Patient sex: M
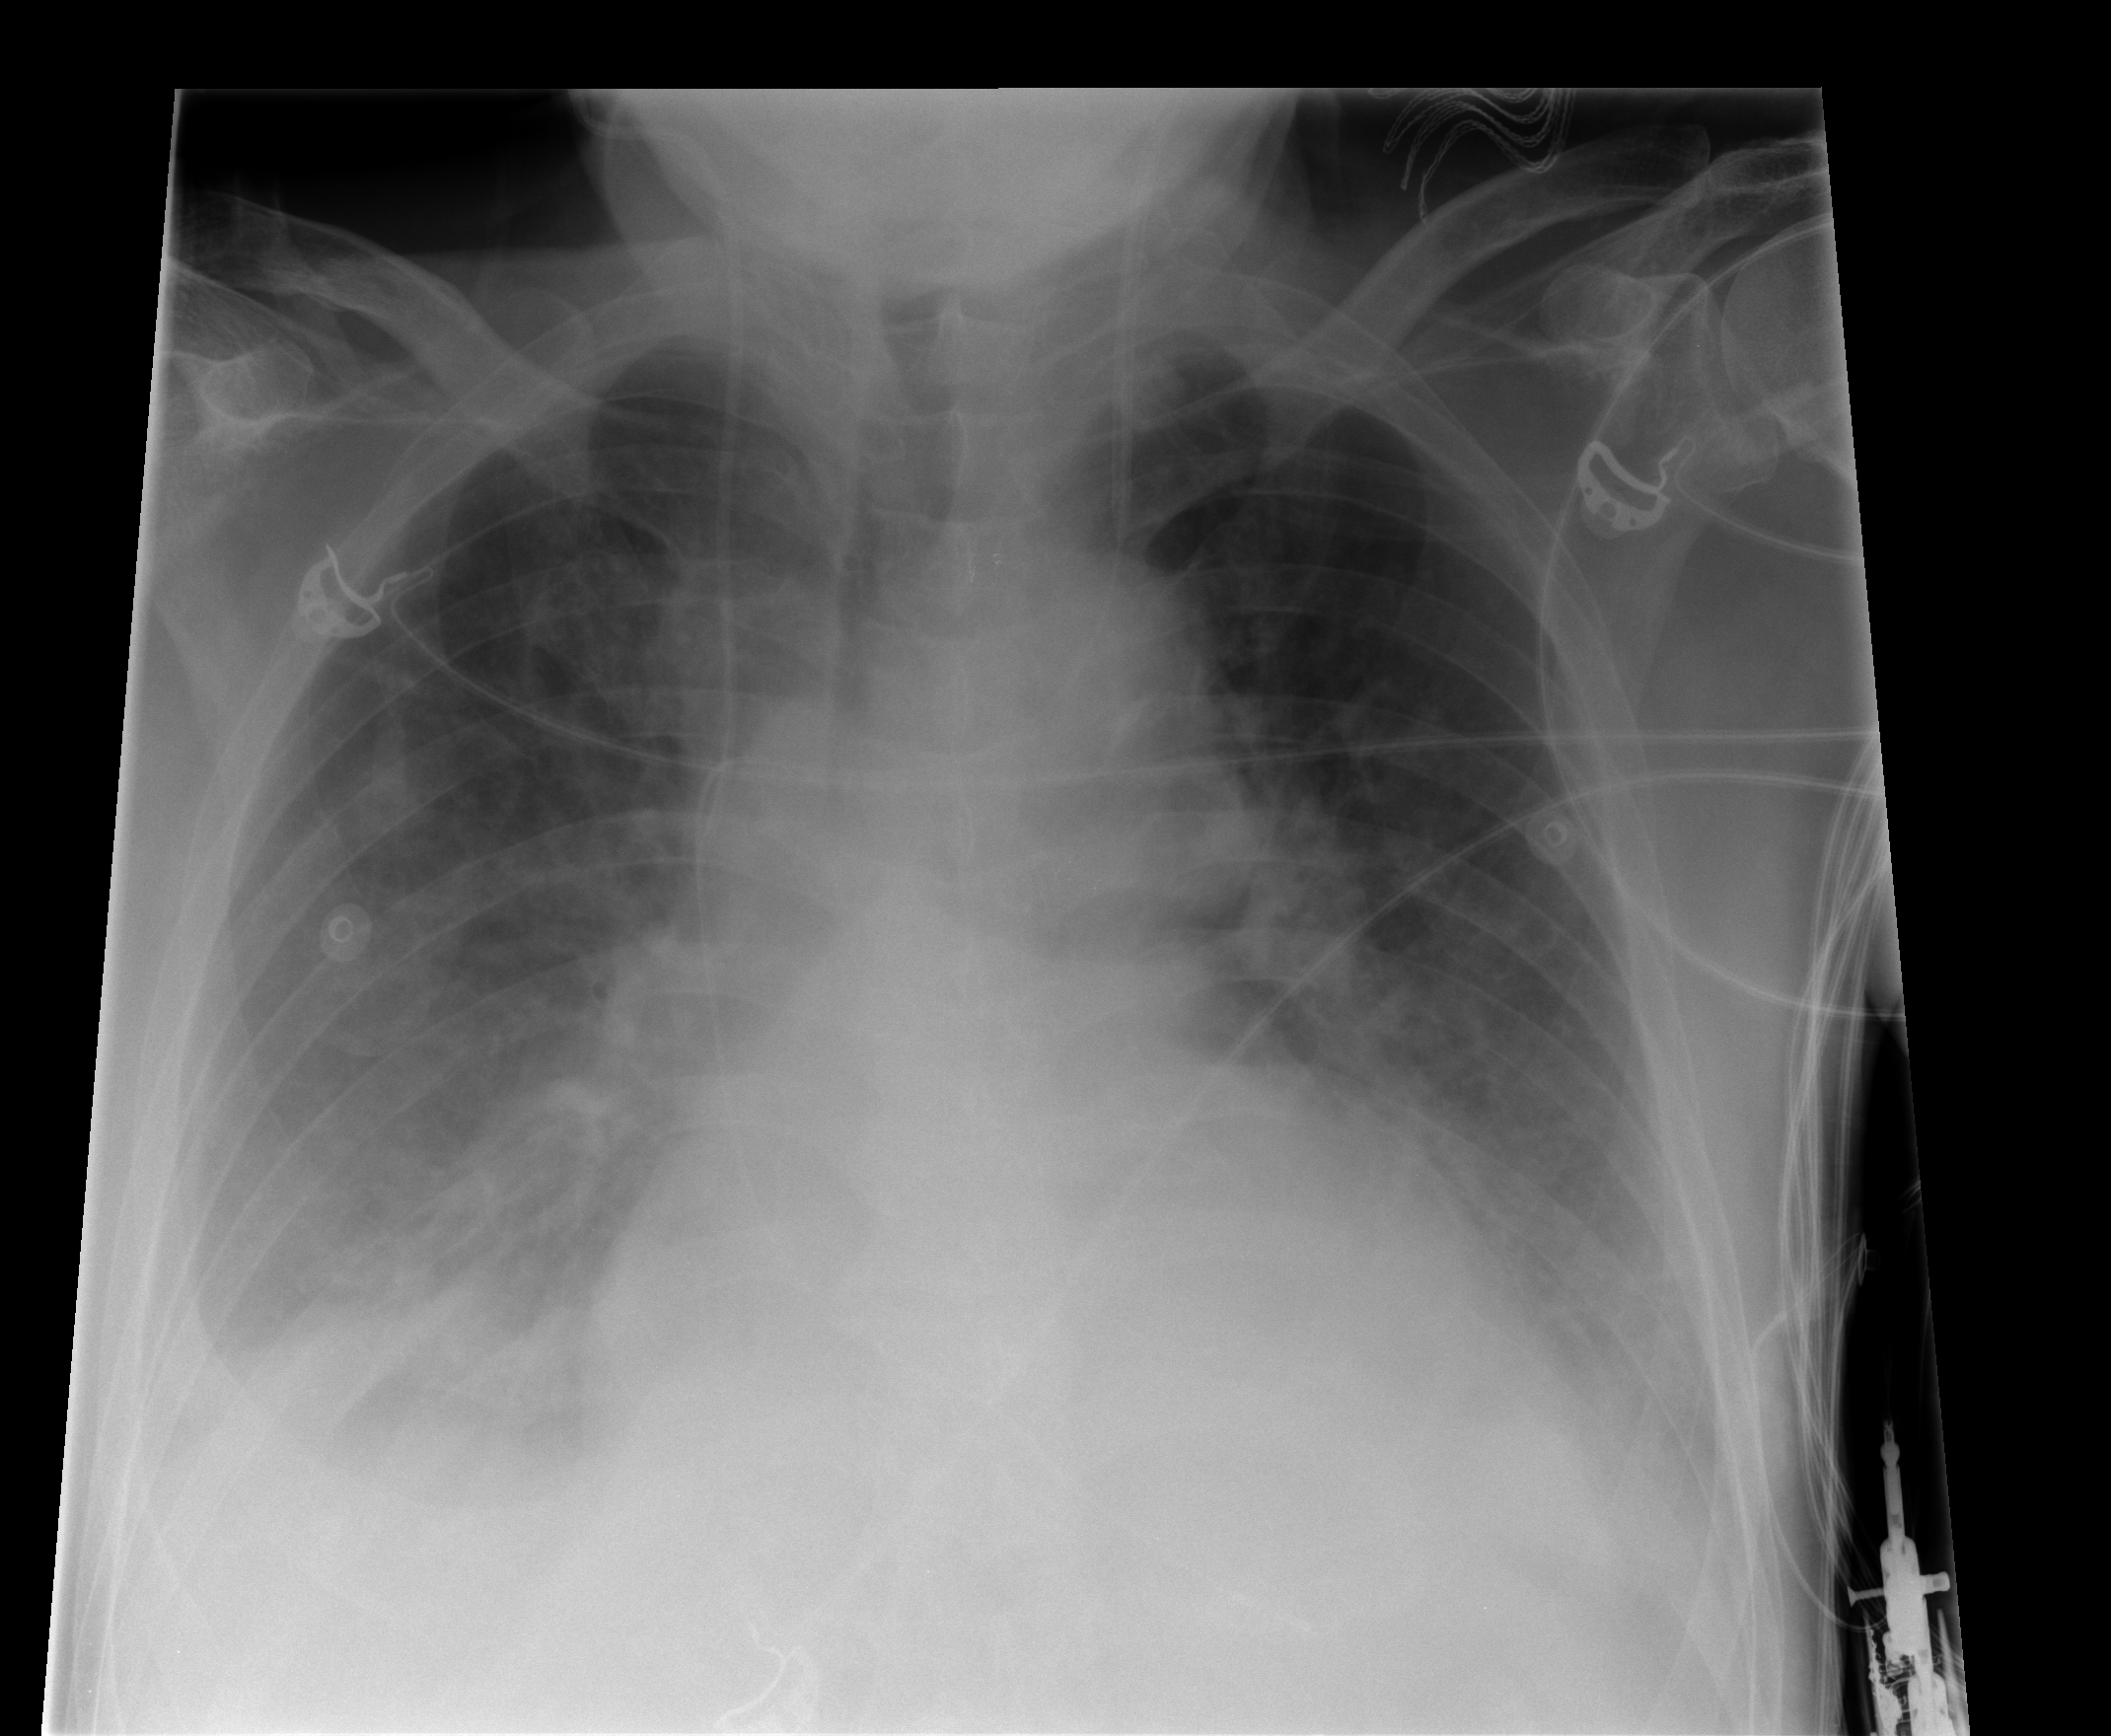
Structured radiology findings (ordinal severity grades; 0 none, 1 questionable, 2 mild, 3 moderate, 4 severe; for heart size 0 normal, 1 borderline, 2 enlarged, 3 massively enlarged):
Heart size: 1
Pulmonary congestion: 2
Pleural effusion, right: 2
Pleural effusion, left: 2
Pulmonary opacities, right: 0
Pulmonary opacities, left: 0
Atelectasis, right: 2
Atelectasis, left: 2